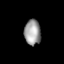
Tissue: lung
Cell type: Others
Senescence score: 0.2133
Nuclear area (px): 408
Mean DAPI intensity: 156.35